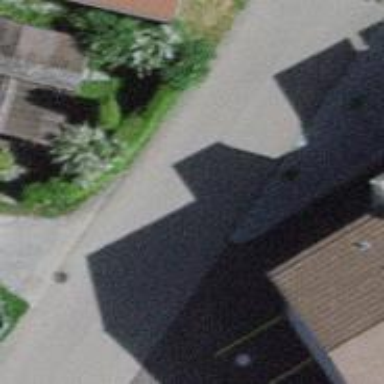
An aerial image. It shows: Asphalt road in residential area.